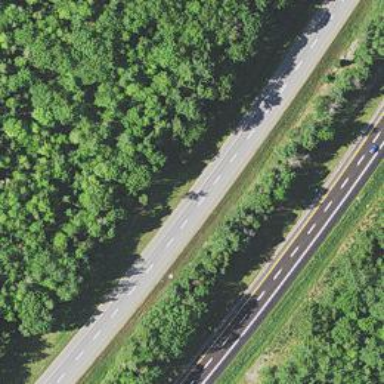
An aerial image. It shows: Asphalt motorway.